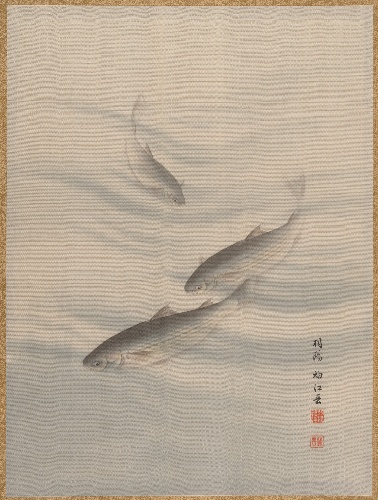
Artist: Seki Shūkō
Artist bio: Japanese, 1858–1915
Date: ca. 1890–92
Object type: Album leaf
Classification: Paintings
Medium: Album leaf; ink and color silk
Culture: Japan
Period: Meiji period (1868–1912)
Dimensions: 14 1/4 x 10 5/8 in. (36.2 x 27.0 cm)
Department: Asian Art
Credit line: Charles Stewart Smith Collection, Gift of Mrs. Charles Stewart Smith, Charles Stewart Smith Jr., and Howard Caswell Smith, in memory of Charles Stewart Smith, 1914
Accession year: 1914
Repository: Metropolitan Museum of Art, New York, NY
Tags: Fish